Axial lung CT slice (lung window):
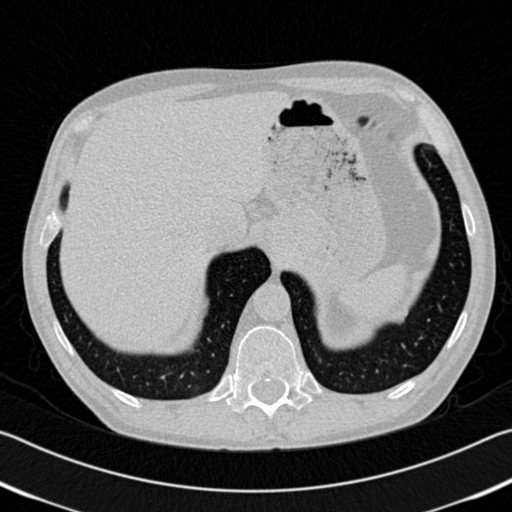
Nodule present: no